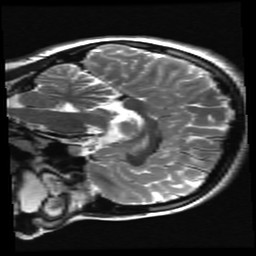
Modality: T2w
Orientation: sagittal
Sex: female
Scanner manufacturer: ge
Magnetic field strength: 3 T
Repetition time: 5 s
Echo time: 0.1012 s